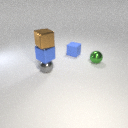
small gray metal sphere below small brown metal cube